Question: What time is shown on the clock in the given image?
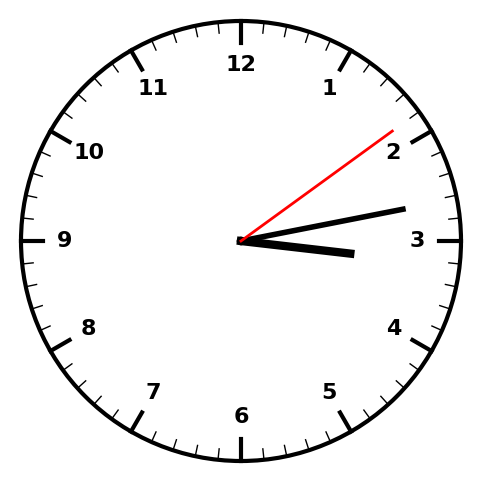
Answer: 03:13:09